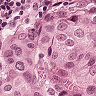
Metastatic tissue present: yes